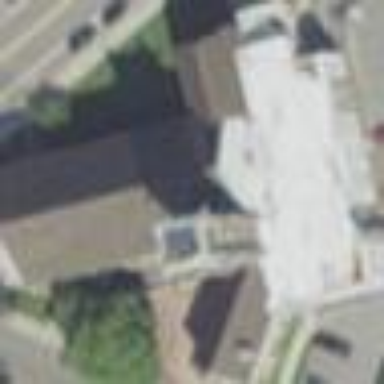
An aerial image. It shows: Beautiful church building.